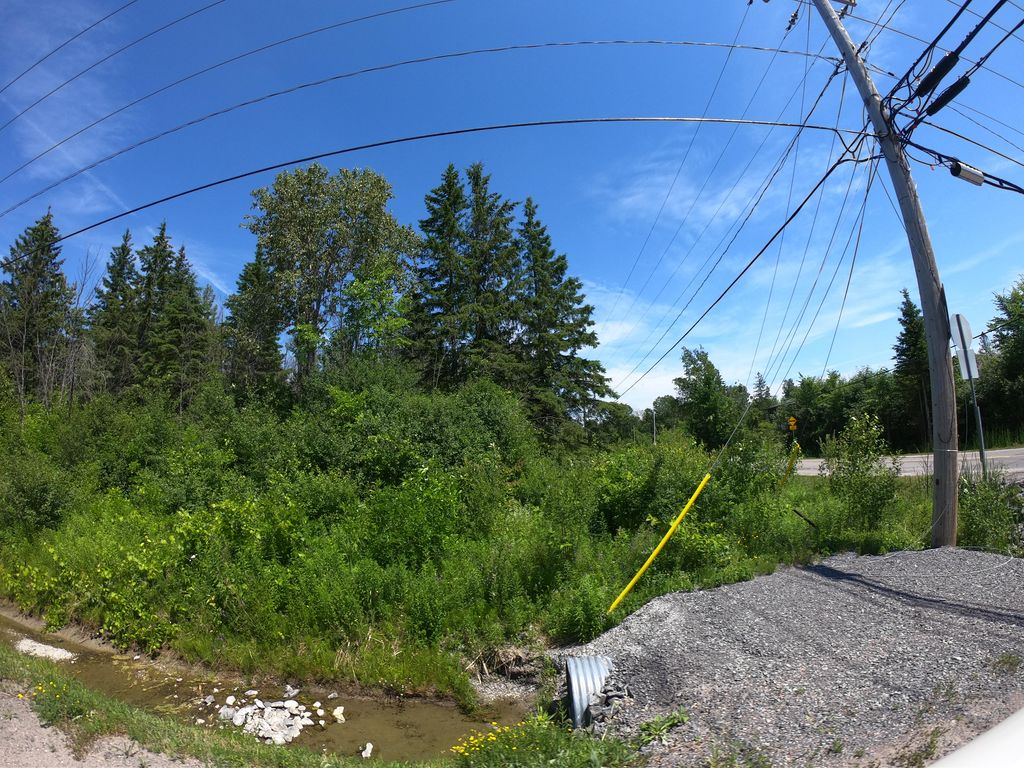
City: ottawa-gatineau